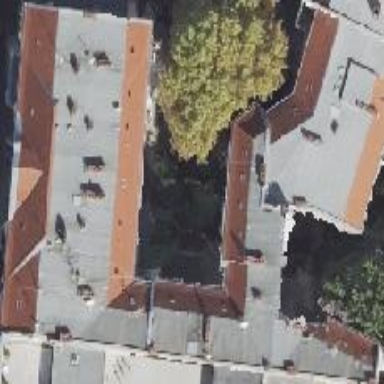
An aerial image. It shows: Apartments building with saltbox roof shape.